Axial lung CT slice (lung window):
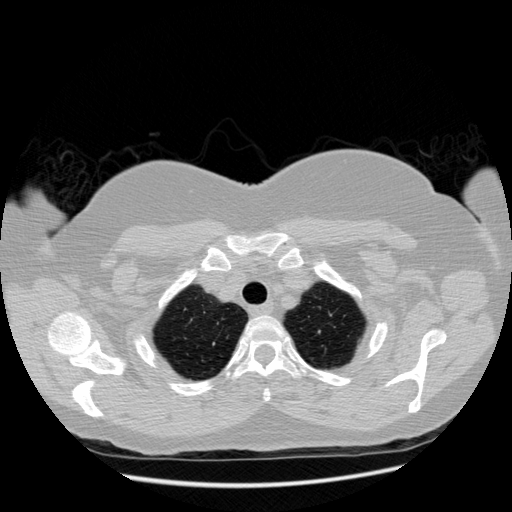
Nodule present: no